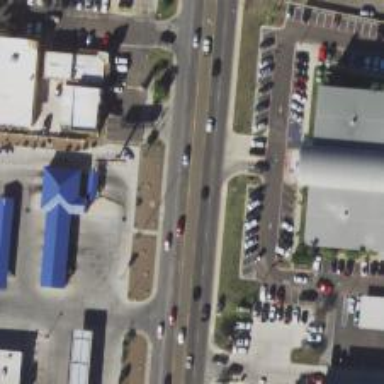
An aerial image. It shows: Secondary road lined with retail establishments.